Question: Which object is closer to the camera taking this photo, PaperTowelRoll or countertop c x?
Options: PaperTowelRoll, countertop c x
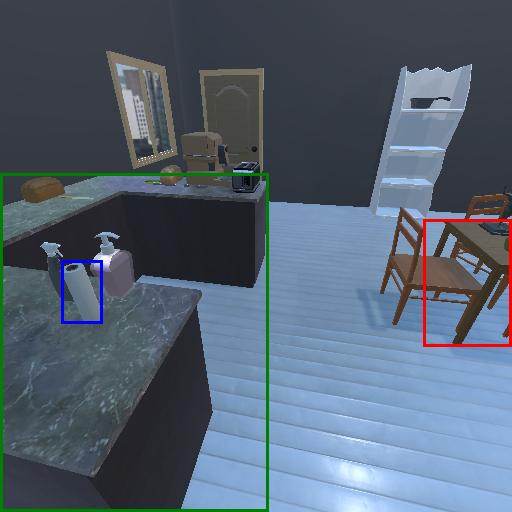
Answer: PaperTowelRoll